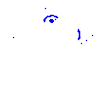
Particle: kaon